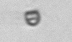
Label: Pyramimonas